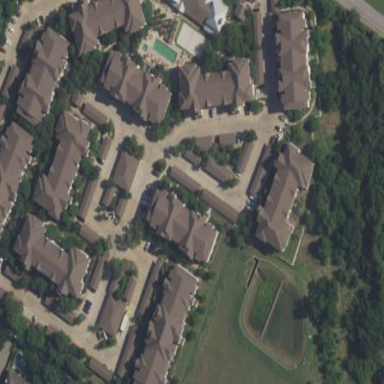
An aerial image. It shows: Residential area with apartments.